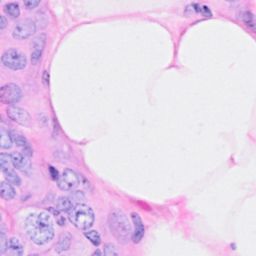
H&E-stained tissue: Breast